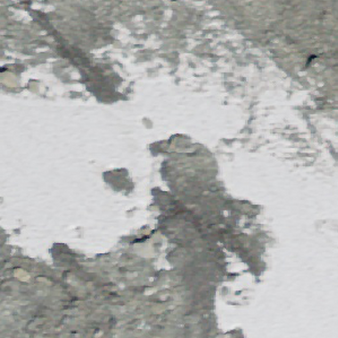
Label: other